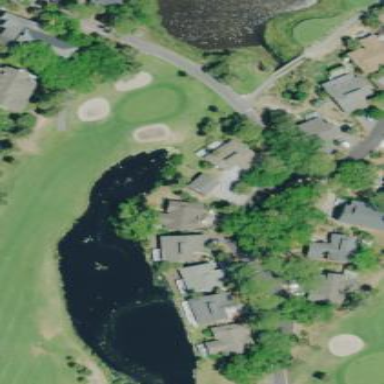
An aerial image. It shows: Water hazard on golf course.